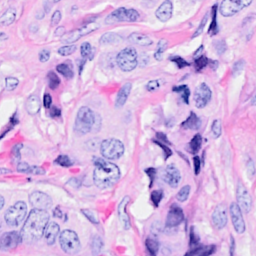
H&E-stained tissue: Breast